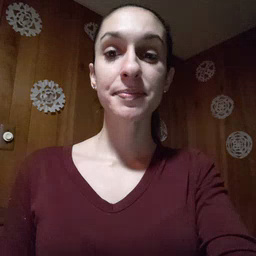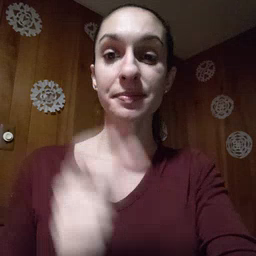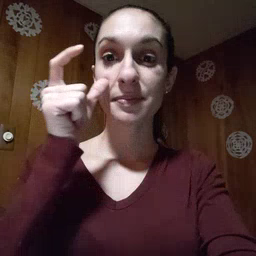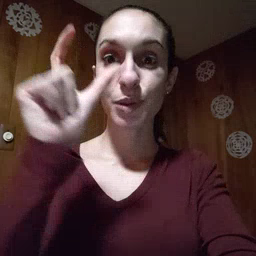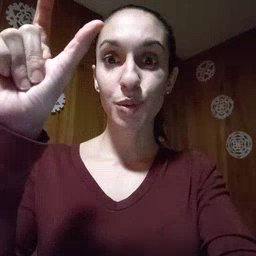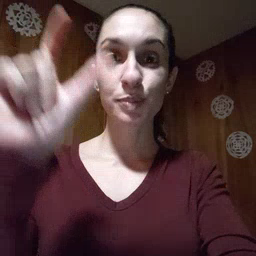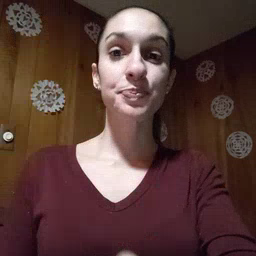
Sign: moon